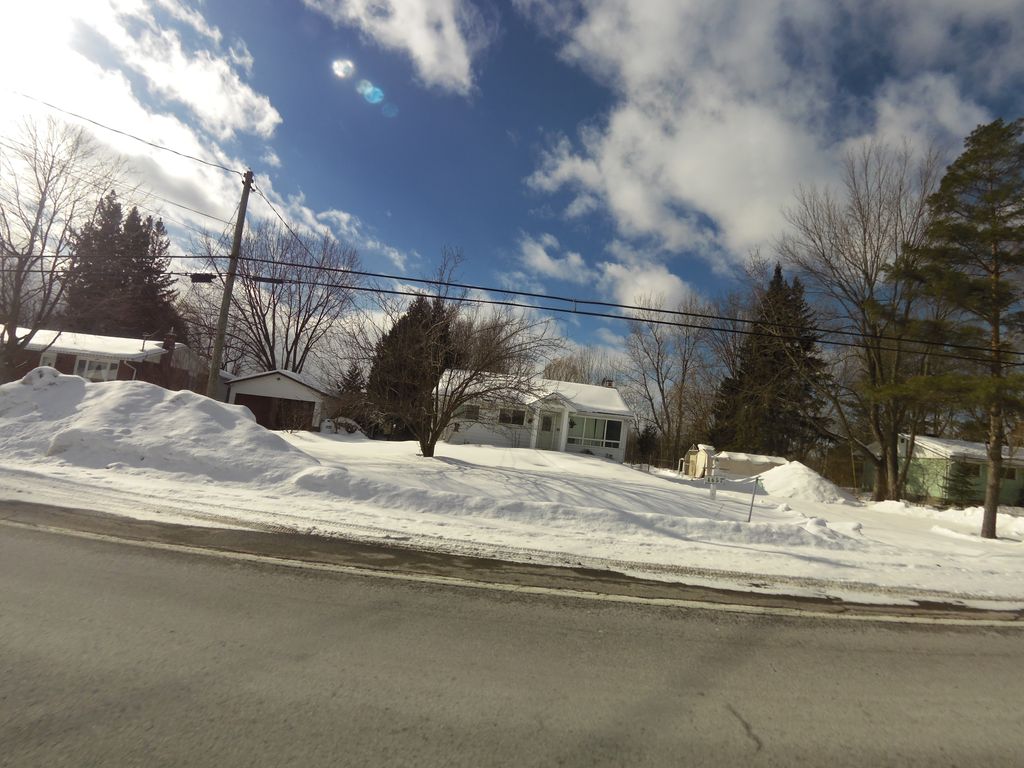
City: ottawa-gatineau